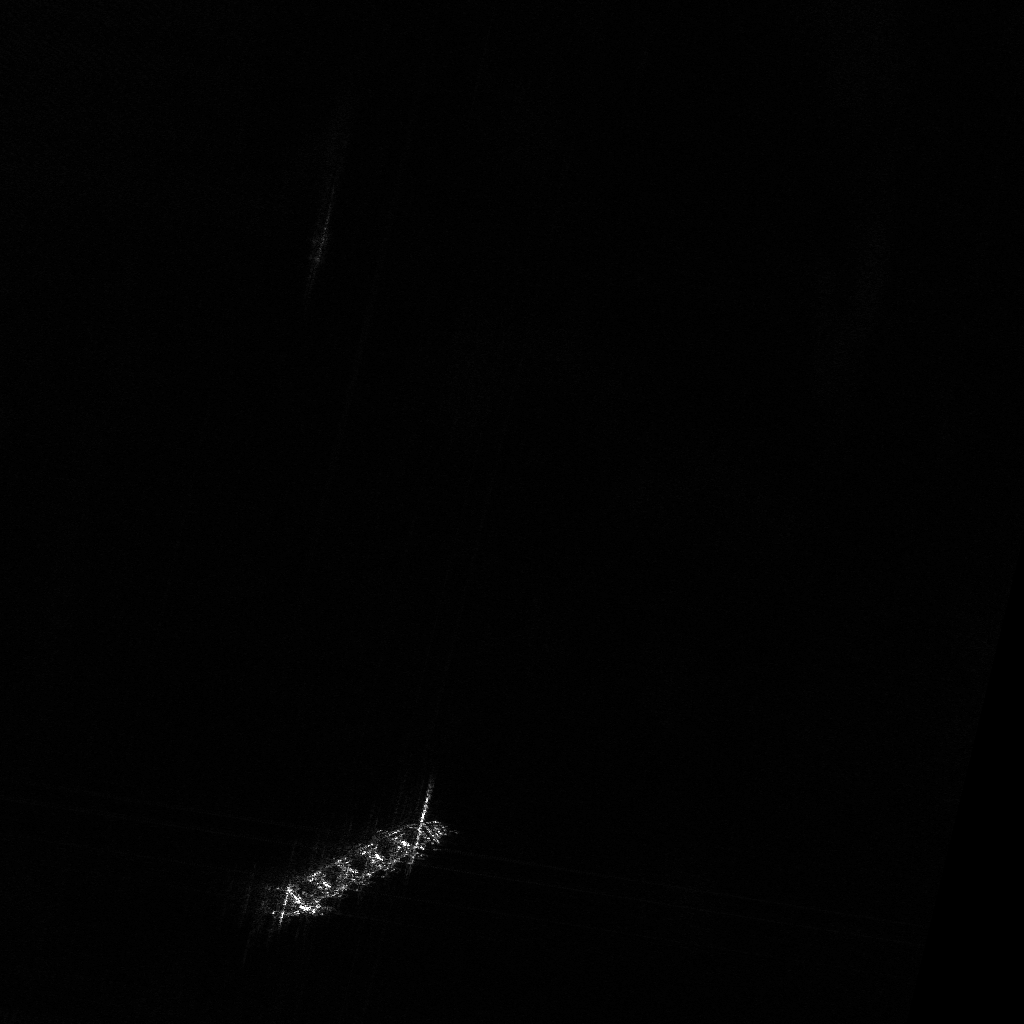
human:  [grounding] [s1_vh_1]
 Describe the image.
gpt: In the satellite image, there is  <ref>1 medium ore-oil </ref> <box>[[32, 75, 36, 94, 63]]</box> located at bottom.